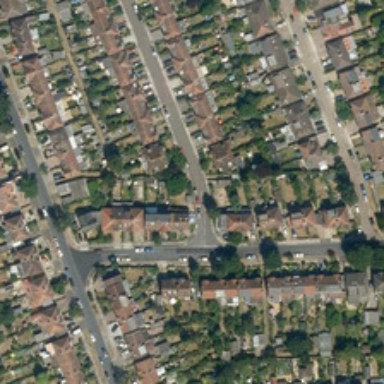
Many buildings and many green trees are in a dense residential area .